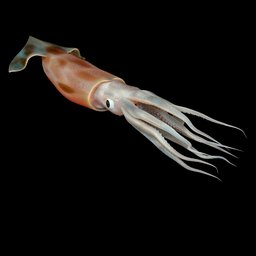
Label: animals